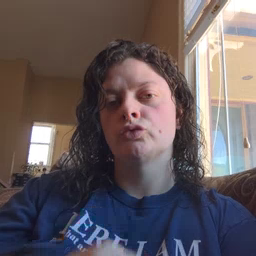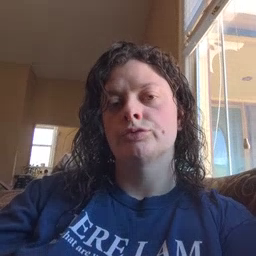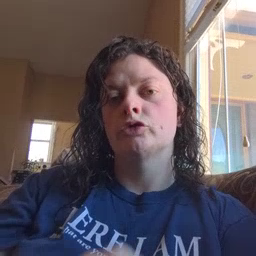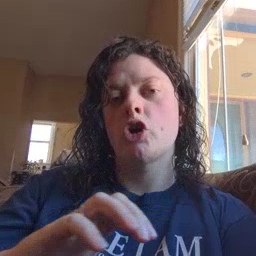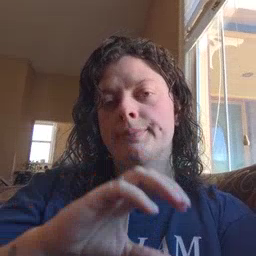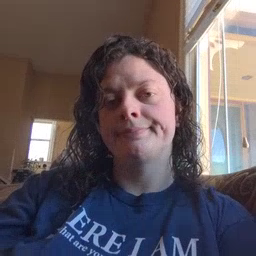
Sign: chocolate